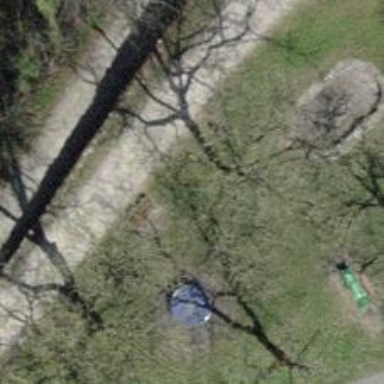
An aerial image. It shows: Bench for seating.